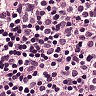
Metastatic tissue present: no